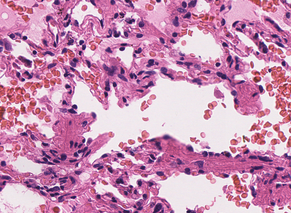
Tumor epithelial tissue: no
Tumor-associated stroma tissue: no
Normal tissue: yes